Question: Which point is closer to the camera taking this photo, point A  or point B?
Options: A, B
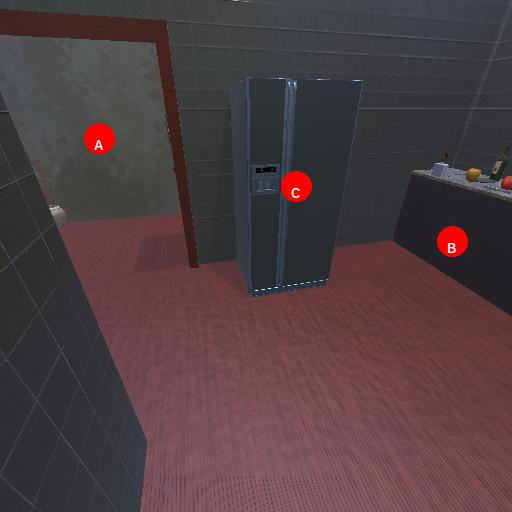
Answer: A